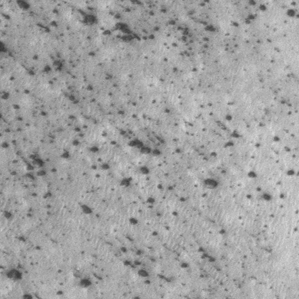
Label: frost